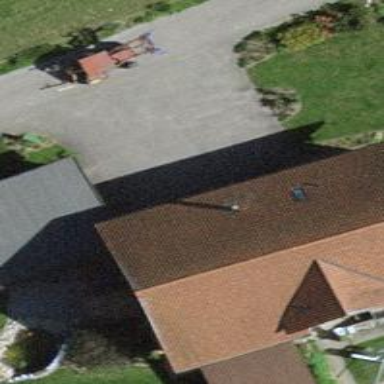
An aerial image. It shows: Farm building with hipped roof shape.